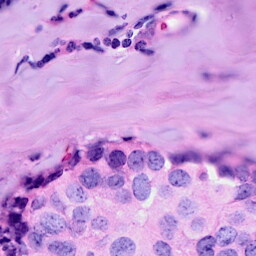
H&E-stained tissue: Breast